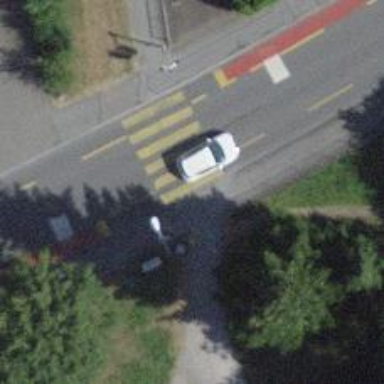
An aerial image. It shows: Pedestrian crossing with zebra markings on the footway.